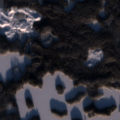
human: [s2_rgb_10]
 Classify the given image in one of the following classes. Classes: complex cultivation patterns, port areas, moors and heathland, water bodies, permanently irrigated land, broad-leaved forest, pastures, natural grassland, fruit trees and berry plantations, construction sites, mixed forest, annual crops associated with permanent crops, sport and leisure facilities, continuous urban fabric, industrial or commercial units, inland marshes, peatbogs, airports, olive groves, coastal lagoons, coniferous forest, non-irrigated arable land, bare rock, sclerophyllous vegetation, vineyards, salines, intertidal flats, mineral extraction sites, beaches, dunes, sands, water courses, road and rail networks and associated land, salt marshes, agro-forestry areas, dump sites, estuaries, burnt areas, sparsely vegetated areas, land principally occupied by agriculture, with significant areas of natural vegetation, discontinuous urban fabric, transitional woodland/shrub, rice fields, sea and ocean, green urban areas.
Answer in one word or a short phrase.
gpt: coniferous forest, water bodies